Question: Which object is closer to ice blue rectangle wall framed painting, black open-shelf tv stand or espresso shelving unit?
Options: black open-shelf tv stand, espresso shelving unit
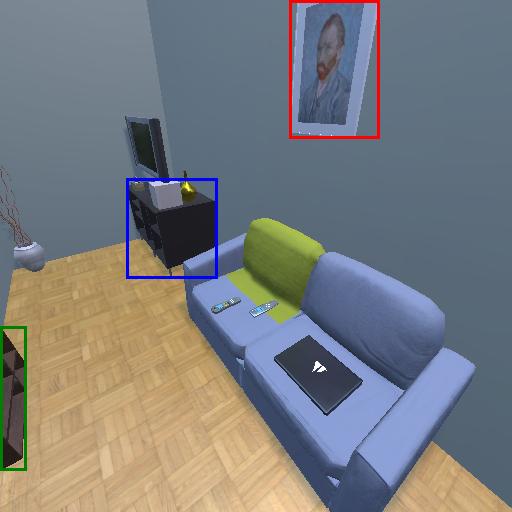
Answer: black open-shelf tv stand